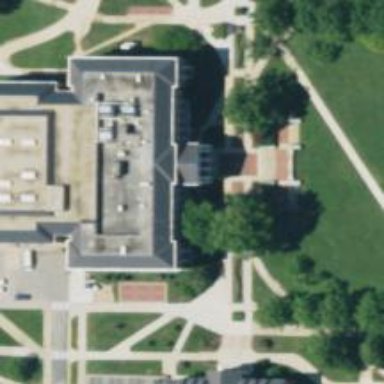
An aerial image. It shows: Building that serves as library.